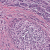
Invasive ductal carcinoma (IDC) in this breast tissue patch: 1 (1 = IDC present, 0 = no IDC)